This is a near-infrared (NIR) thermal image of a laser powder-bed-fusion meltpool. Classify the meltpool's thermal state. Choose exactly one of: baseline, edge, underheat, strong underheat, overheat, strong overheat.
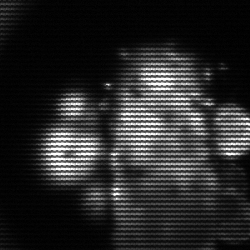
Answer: strong underheat